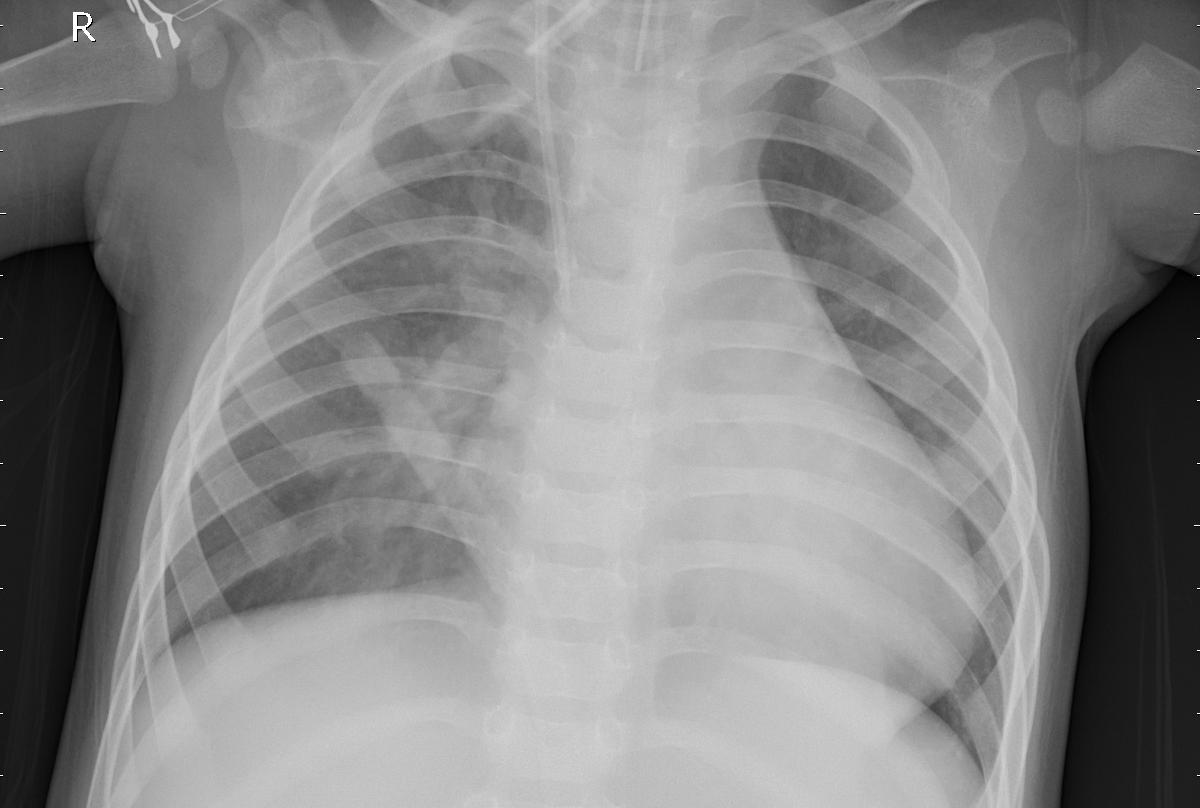
Diagnosis: PNEUMONIA